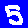
Digit: 5